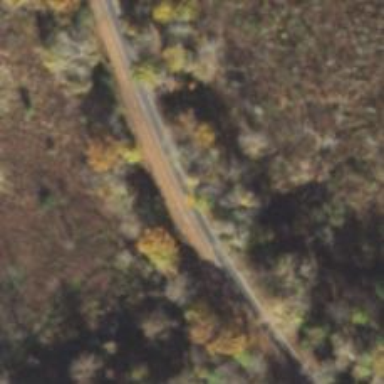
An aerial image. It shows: Asphalt path.